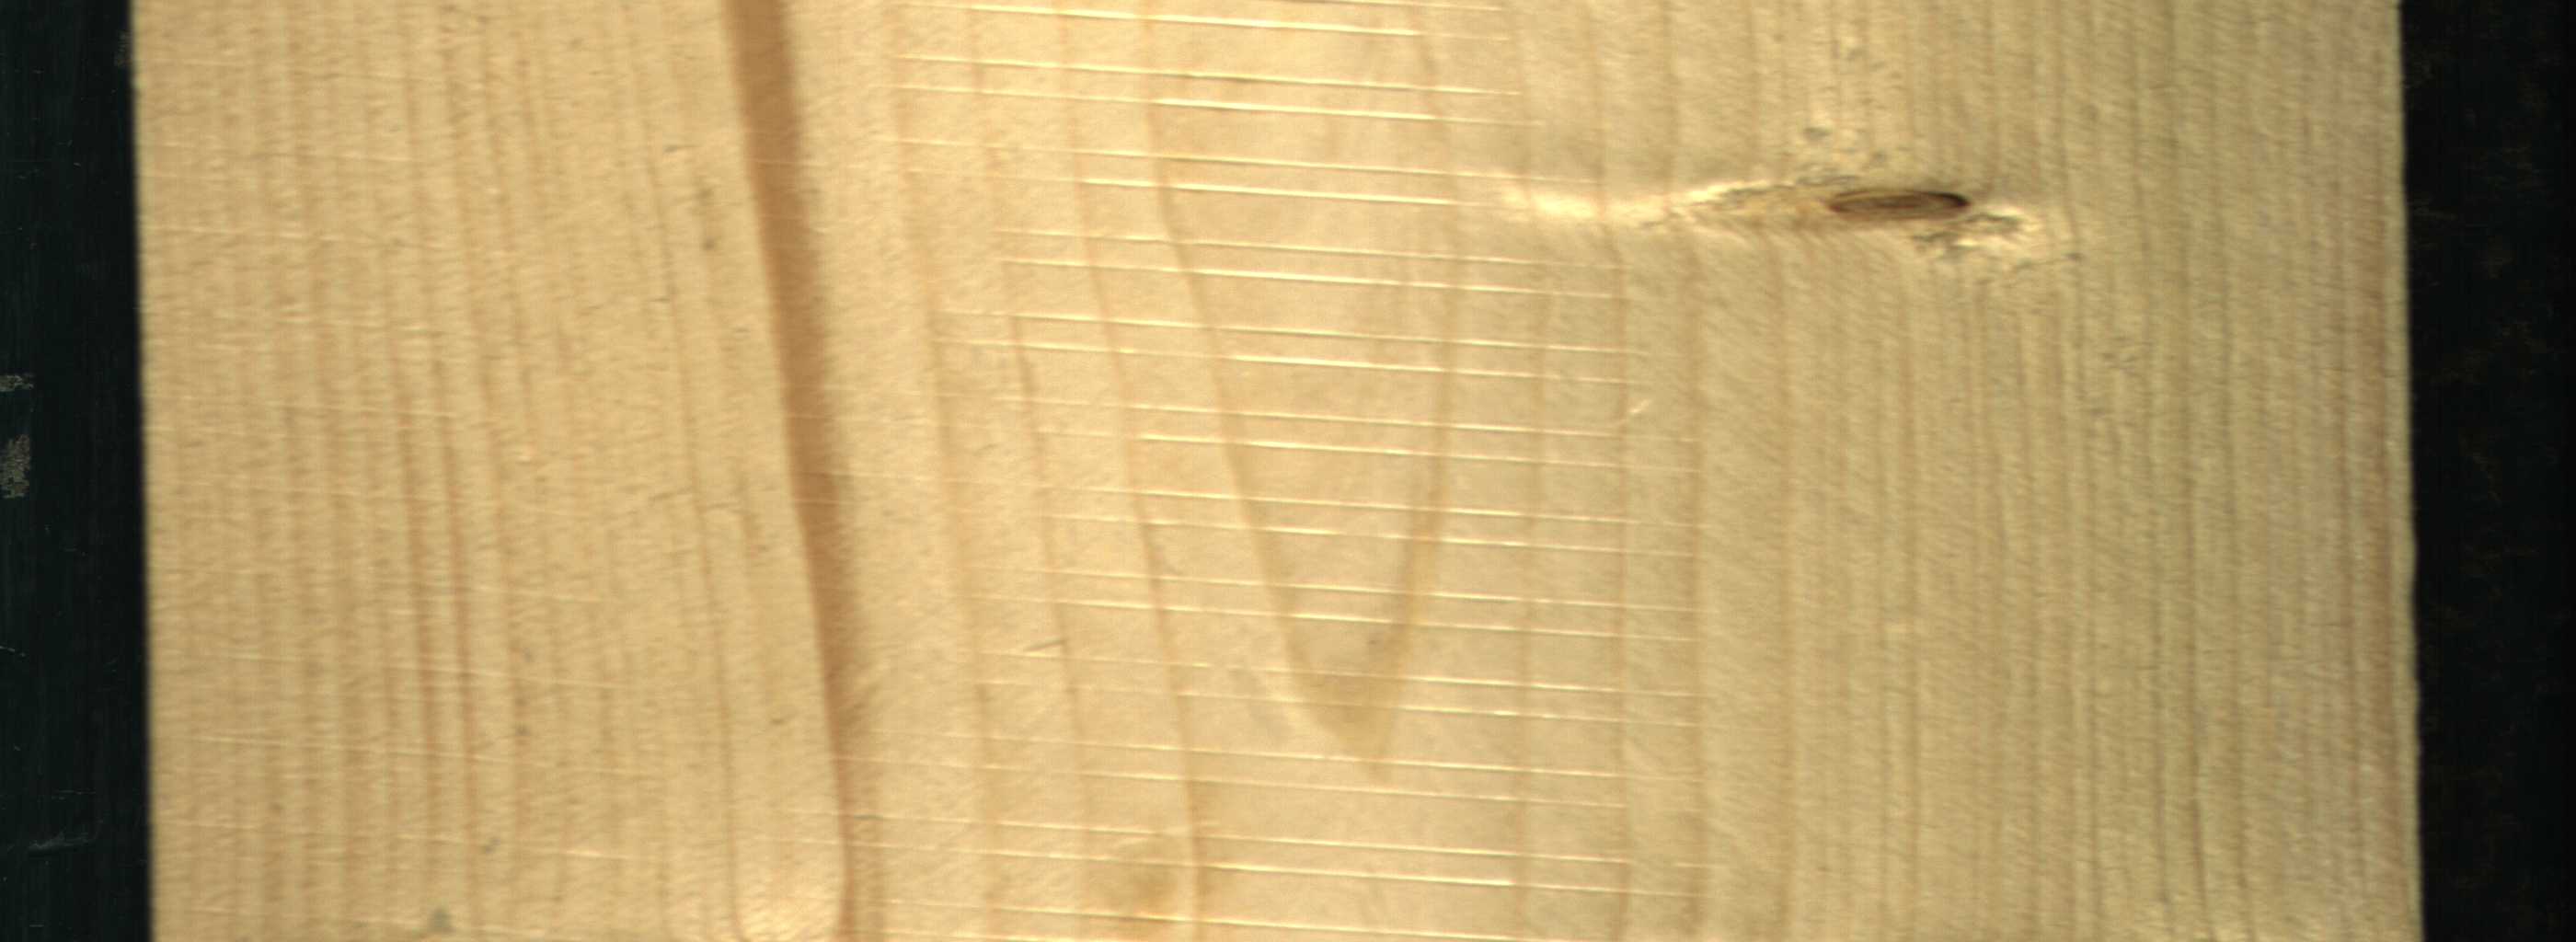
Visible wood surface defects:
Quartzity
Live_Knot